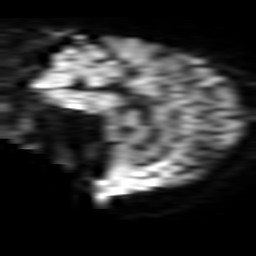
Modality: TRACE
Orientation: sagittal
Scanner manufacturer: philips
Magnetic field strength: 3 T
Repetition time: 3.08 s
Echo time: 0.076 s